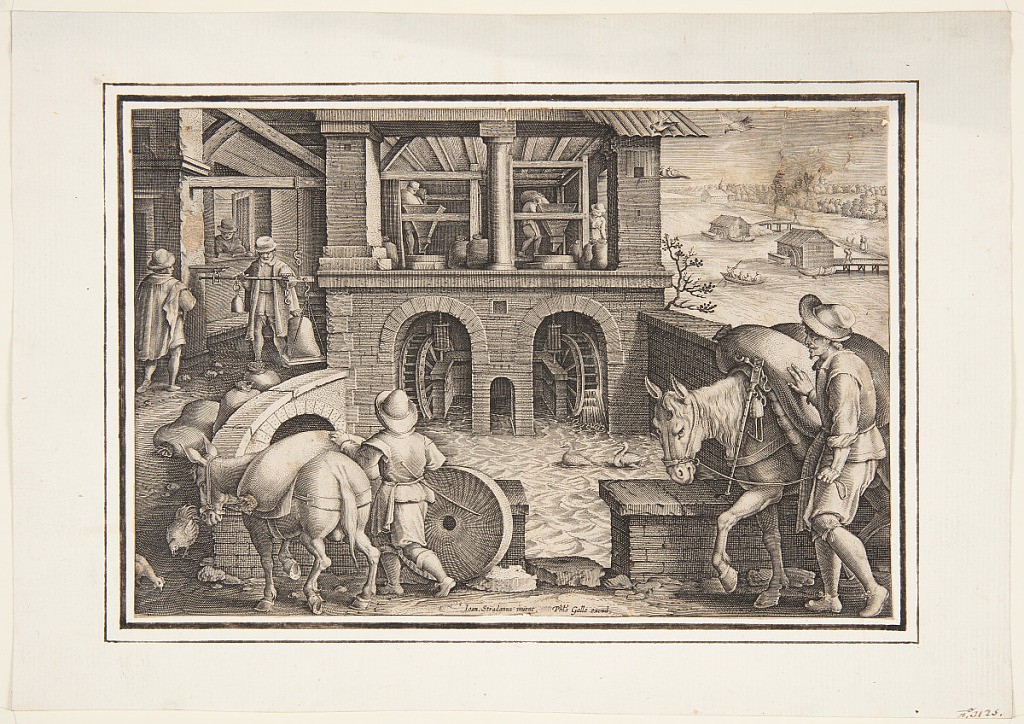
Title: A water mill
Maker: Jan van der Straet, called Stradanus, Flemish, 1523–1605
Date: ca. 1590
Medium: Engraving on paper
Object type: Print
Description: Horizontal rectangle. Beside a river, the two water wheels are seen at center. Men, bringing grain, weighing it, and pouring it into the grindstones. Bottom center: "Joan Stradanus invent." "Phls. Galle excud."